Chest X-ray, AP view. Patient: 21 years old, sex F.
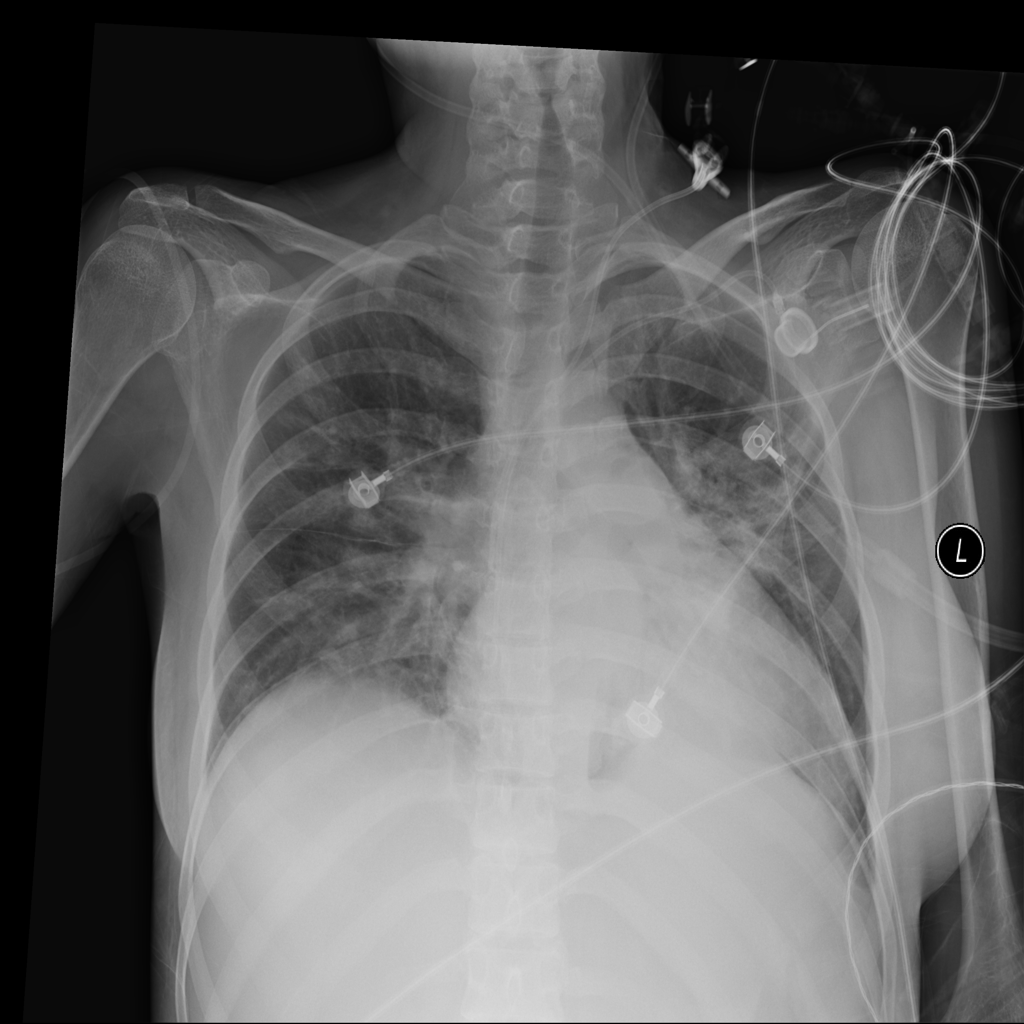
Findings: Edema, Infiltration